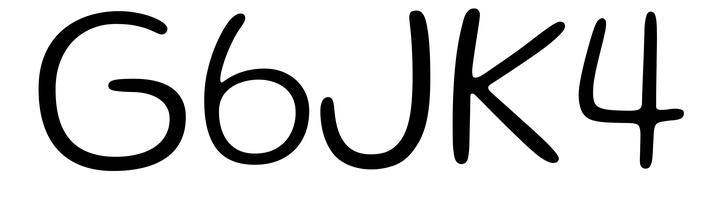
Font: Gluten_ExtraLight